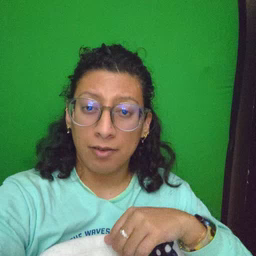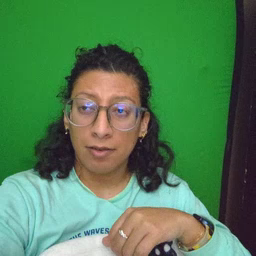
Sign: toothbrush